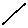
Label: line